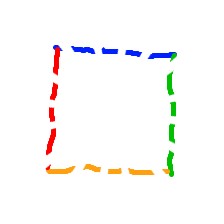
Shape: square